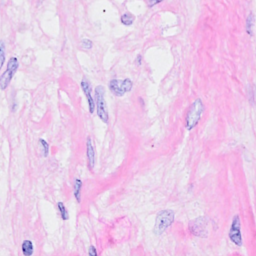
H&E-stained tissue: Breast